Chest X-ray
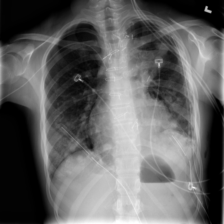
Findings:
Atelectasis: negative
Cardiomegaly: negative
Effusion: negative
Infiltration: negative
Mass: negative
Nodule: positive
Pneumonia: negative
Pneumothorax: positive
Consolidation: positive
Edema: negative
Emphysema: negative
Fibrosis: negative
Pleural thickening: negative
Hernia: negative